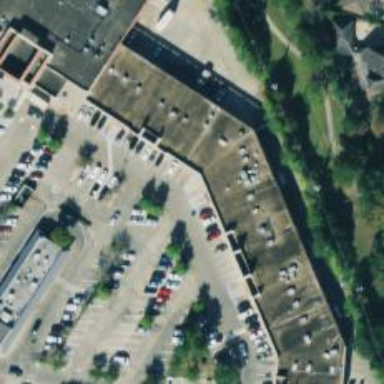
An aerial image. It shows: Parking space.